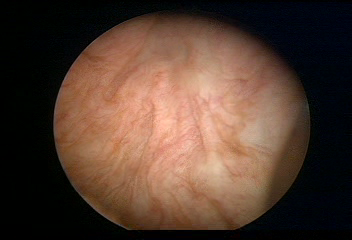
Modality: WLC
Class: Normal mucosa
Bladder cancer association: No